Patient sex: F
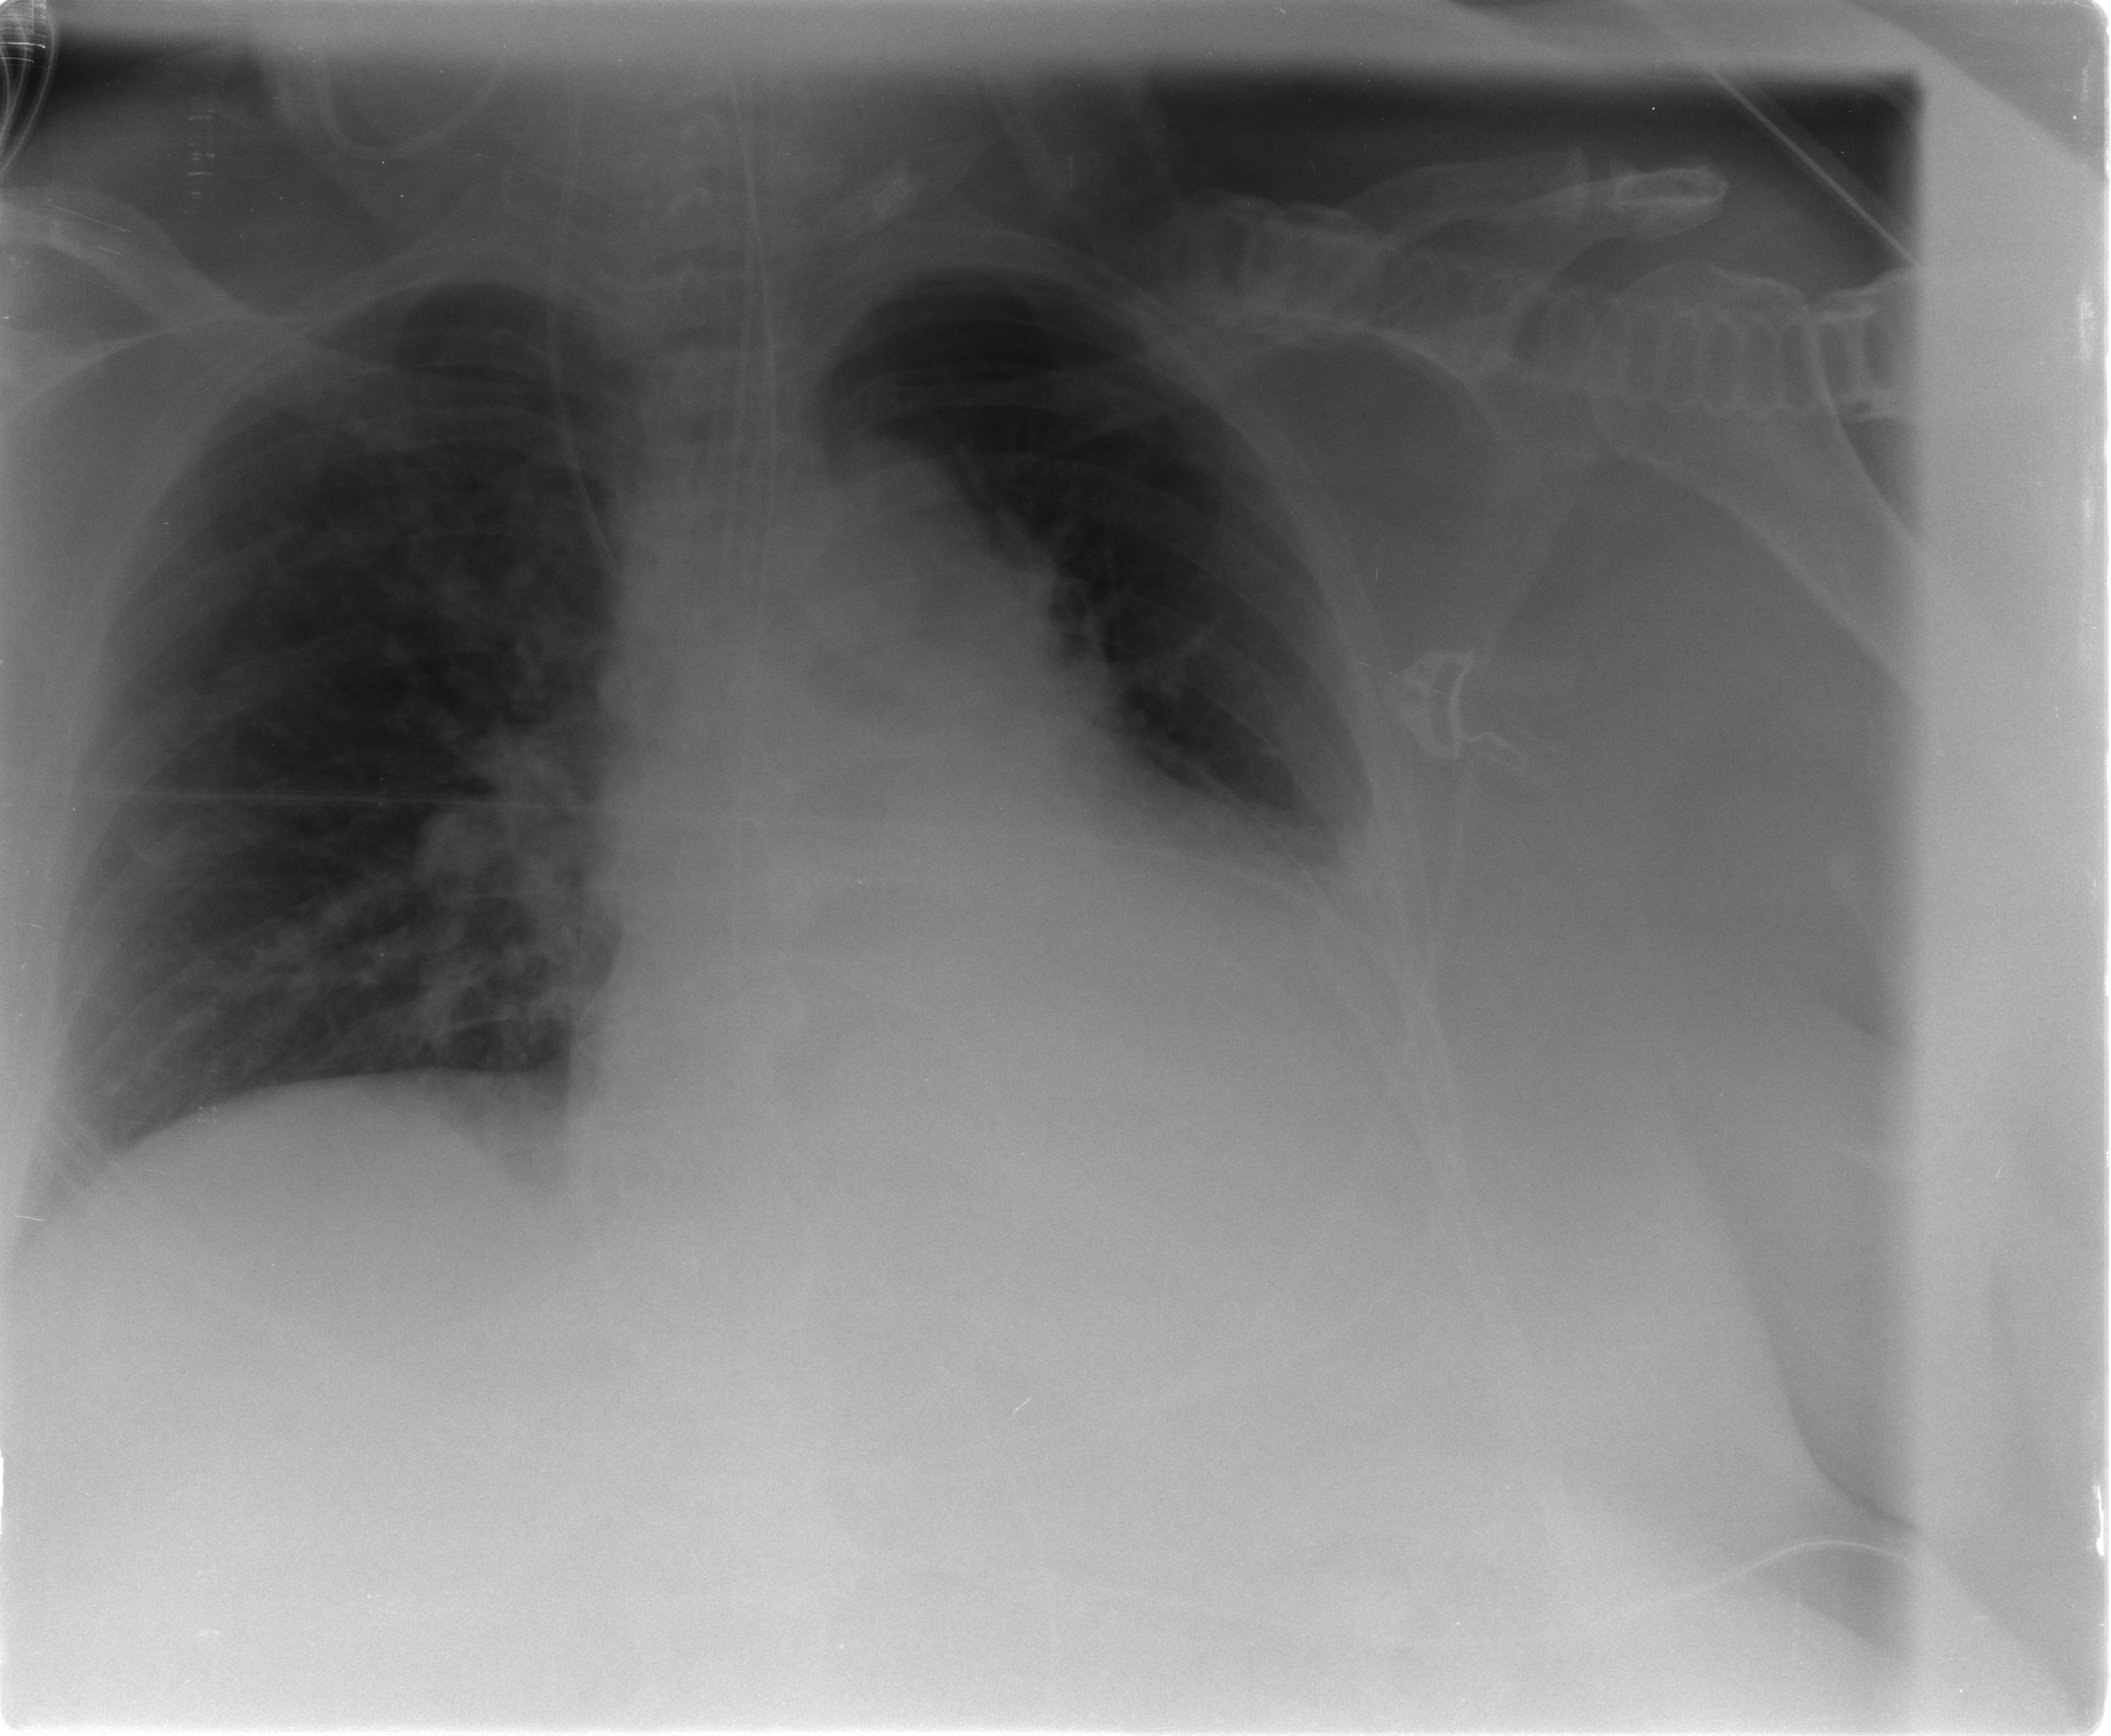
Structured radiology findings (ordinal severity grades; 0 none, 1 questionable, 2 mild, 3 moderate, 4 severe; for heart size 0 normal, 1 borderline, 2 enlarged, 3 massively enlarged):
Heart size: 2
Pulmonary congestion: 2
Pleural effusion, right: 0
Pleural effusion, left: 3
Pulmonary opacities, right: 0
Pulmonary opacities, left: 0
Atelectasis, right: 2
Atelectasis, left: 2